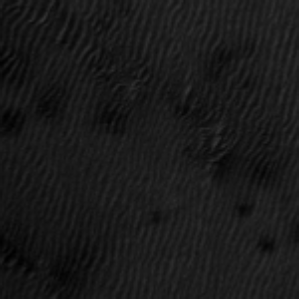
Label: frost